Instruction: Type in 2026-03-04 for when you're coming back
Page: home
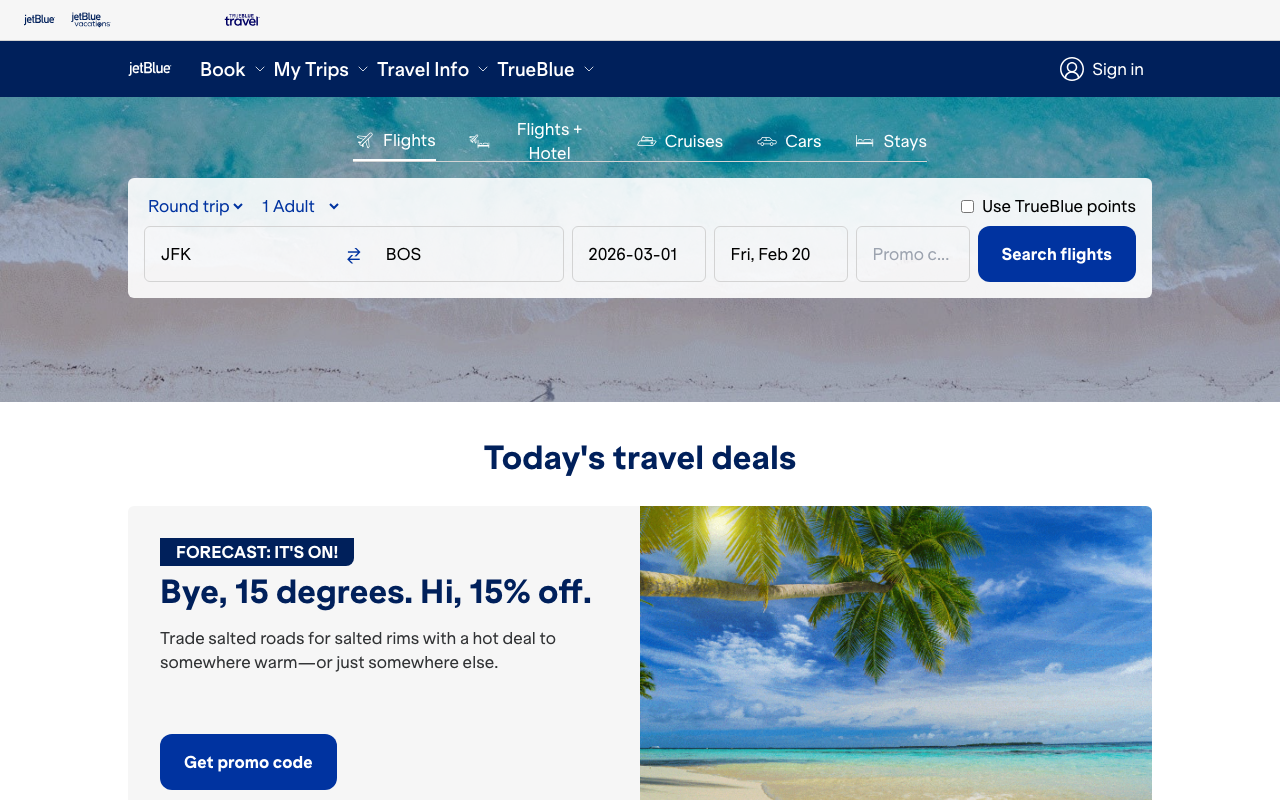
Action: type